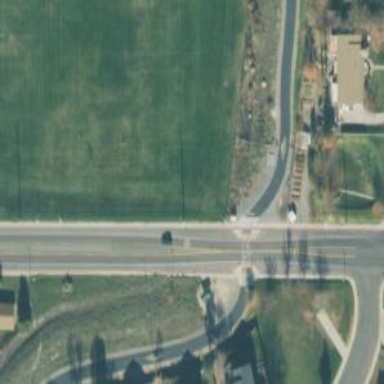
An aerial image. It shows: Marked asphalt footway with crossing.